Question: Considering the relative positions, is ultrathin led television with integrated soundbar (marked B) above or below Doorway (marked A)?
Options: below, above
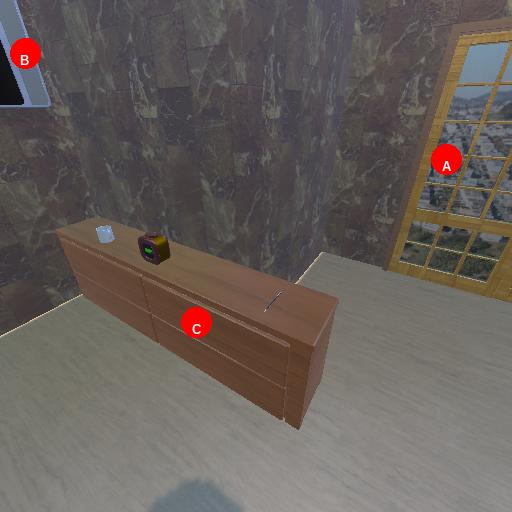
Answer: below